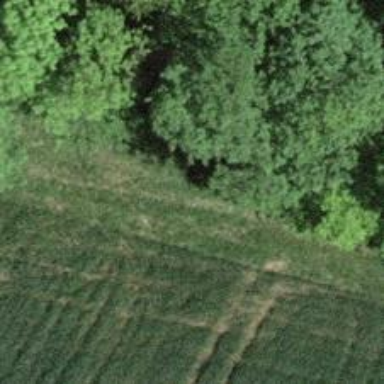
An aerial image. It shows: Grass track.